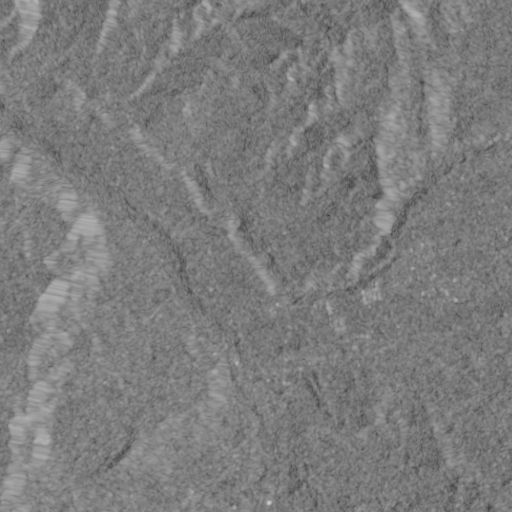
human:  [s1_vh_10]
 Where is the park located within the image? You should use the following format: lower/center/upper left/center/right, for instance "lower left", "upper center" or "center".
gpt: The park is located in the lower center of the image.
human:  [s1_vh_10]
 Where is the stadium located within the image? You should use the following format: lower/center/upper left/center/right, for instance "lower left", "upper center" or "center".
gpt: The stadium is located in the lower center of the image.
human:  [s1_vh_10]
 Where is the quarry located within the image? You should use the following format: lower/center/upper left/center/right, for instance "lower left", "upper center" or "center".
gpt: There is no quarry in the image.

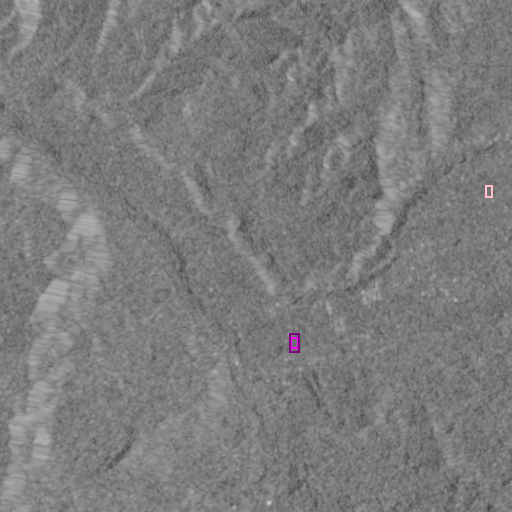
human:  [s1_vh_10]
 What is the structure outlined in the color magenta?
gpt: The structure outlined in magenta is a park.
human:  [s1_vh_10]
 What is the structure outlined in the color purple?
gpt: The structure outlined in purple is a stadium.
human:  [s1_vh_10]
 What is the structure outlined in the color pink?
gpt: The structure outlined in pink is a building.
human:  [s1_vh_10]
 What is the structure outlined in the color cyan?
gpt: There is no cyan outline.